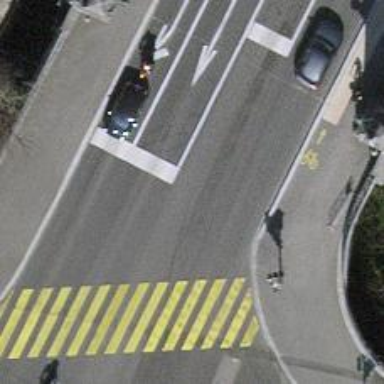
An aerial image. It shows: Road with traffic signals.